Question: This is my <URL> code
'''
<div id="maincontainer">
<img id="image" src="http://i.share.pho.to/b75f672b_o.jpeg" title="">
<div id="container">
<h1 class='jtextfill' id="h1">
This is a sample text
</h1>
<button class="btn" type="button">Click Me!</button>
</div>
</div>
'''
I have a maincontainer which has a background image and a div. The inner div has a text and image. This is what I have done.
I want my final html to look like this. Sorry I am using paint to make my final output and the button is changed from oval to square. Just skip that point. My idea is to have button just below the text and maincontainer div background should be blue.

I want like this <URL> but the button positioning should be at the bottom. I used top to change it but it is fixed
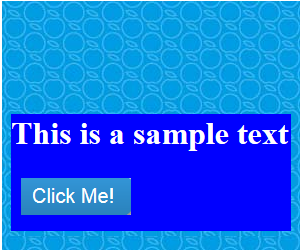
Answer: First, you'd place both the 'h1' title and the button in the 'bluebg' div container which is inside the :
'''
<div id="container">
<div class="bluebg">
<h1>
This is a sample text
</h1>
<button class="btn" type="button">Click Me!</button>
</div>
</div>
'''
Add the image as the background to your '#container' id:
'''
#container {
background-image: url(http://i.share.pho.to/b75f672b_o.jpeg);
padding: 30px;
}
'''
Set the bluebg container's background color:
'''
.bluebg {
background-color:#0000FF;
}
'''
And remove the absolute positioning of 'h1':
'''
h1 {
background-color:#0000FF;
color:#FFFFFF;
}
'''
Example: <URL>